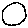
Label: circle